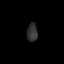
Tissue: lung
Cell type: T cells
Senescence score: 0.1637
Nuclear area (px): 192
Mean DAPI intensity: 49.005